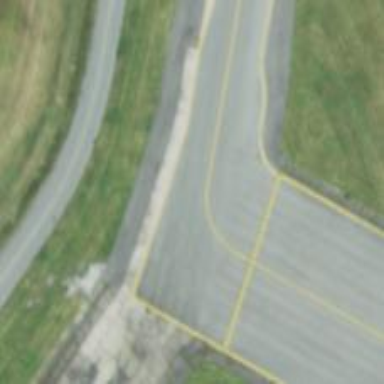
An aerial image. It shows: Image of taxiway at airport.